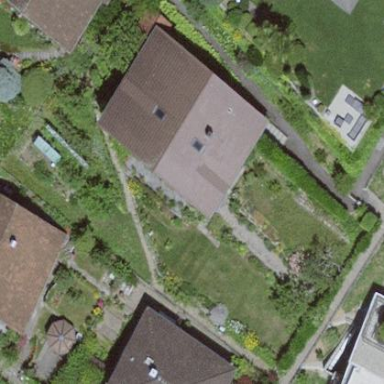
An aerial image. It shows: Residential building.